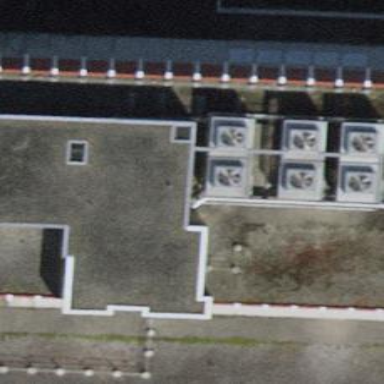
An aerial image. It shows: Office building.